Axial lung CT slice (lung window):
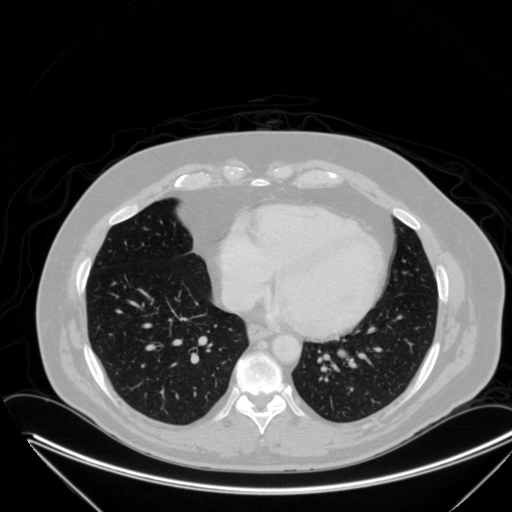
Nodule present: yes
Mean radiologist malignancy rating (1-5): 3.5